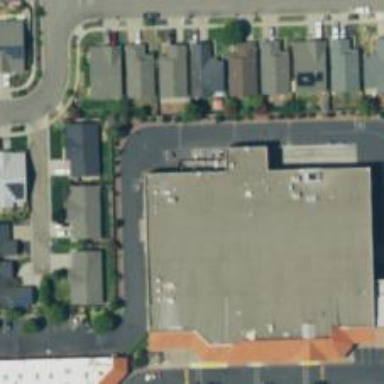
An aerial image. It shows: Healthcare clinic.